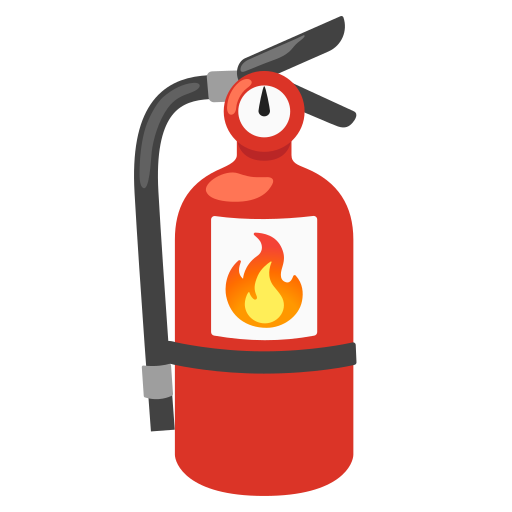
Emoji: 🧯